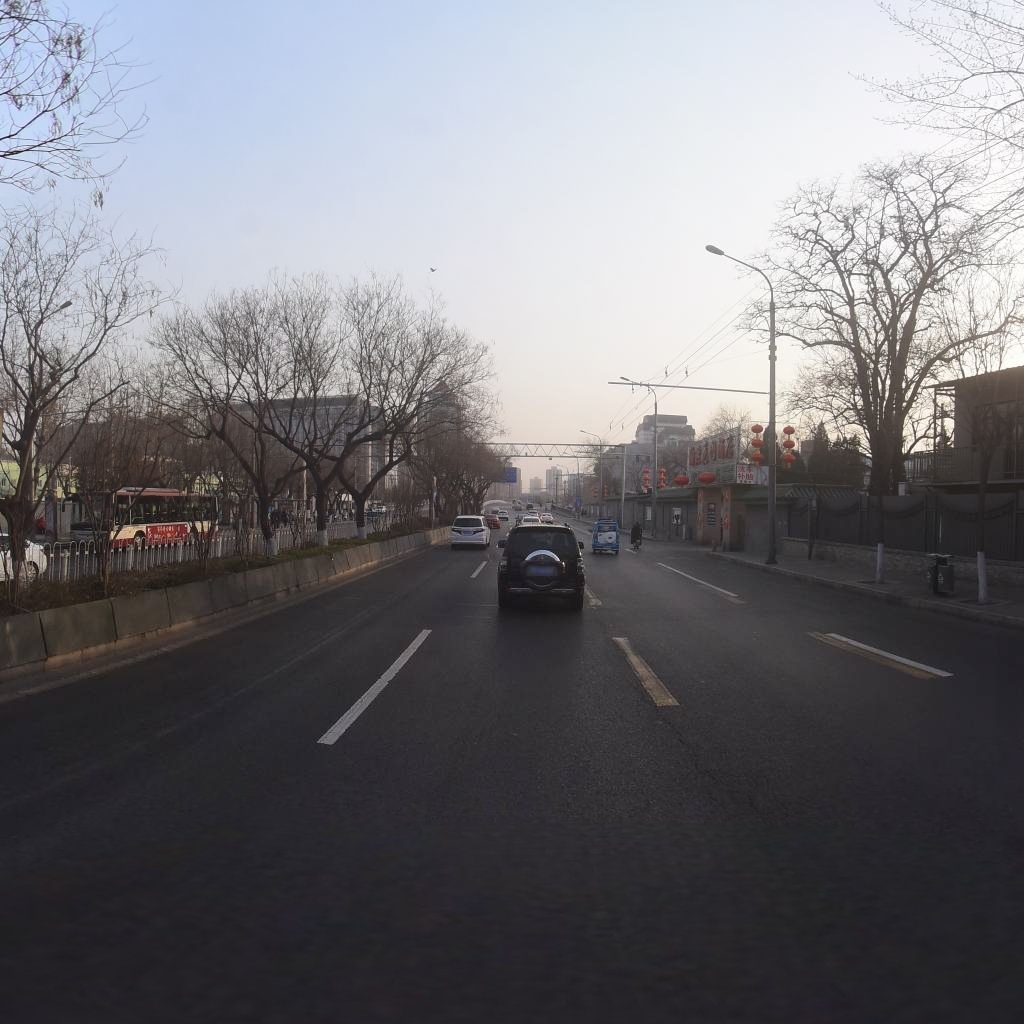
Region: Xicheng
Road damage annotations: longitudinal crack, longitudinal patch